Question: I have created a progress bar using css, javascript and html (left image).
But I want to add white colour divider in that progress bar like (right image). I have tried many ways but couldn't archive it. Can anyone help me to fix it.
<URL>

'''
var el = document.getElementById('graph'); // get canvas
var options = {
percent: el.getAttribute('data-percent') || 45,
size: el.getAttribute('data-size') || 220,
lineWidth: el.getAttribute('data-line') || 25,
rotate: el.getAttribute('data-rotate') || 200
}
var canvas = document.createElement('canvas');
var span = document.createElement('span');
span.textContent = el.getAttribute('data-text') + ' $';
if (typeof(G_vmlCanvasManager) !== 'undefined') {
G_vmlCanvasManager.initElement(canvas);
}
var ctx = canvas.getContext('2d');
canvas.width = canvas.height = options.size;
el.appendChild(span);
el.appendChild(canvas);
ctx.translate(options.size / 2, options.size / 2); // change center
ctx.rotate((-1 / 2 + options.rotate / 180) * Math.PI); // rotate -90 deg
//imd = ctx.getImageData(0, 0, 240, 240);
var radius = (options.size - options.lineWidth) / 2;
var drawCircle = function(color, lineWidth, percent) {
percent = Math.min(Math.max(0, percent || 1), 1);
ctx.beginPath();
ctx.arc(0, 0, radius, 0, Math.PI * 2 * percent, false);
ctx.strokeStyle = color;
ctx.lineCap = 'square'; // butt, round or square
ctx.lineWidth = lineWidth
ctx.stroke();
};
drawCircle('#bbbec3', options.lineWidth, 100 / 100);
drawCircle('#c21b17', options.lineWidth, options.percent / 100);
'''
'''
.chart {
position: relative;
width: 220px;
text-align: center;
}
canvas {
display: block;
position:absolute;
top:0;
left:0;
}
span {
color:#555;
display:block;
line-height:220px;
text-align:center;
width:220px;
font-family:sans-serif;
font-size:30px;
font-weight:100;
margin-left:5px;
}
.centerbox{
display: inline-block;
bottom: 0;
width: 45px;
position: absolute;
z-index: 1;
margin-left: -50px;
border-bottom: 35px solid #fff;
border-left: 30px solid transparent;
border-right: 30px solid transparent;
}
'''
'''
<div class="chart" id="graph" data-text="123123" data-percent="55"><label class="centerbox"><i class="fa fa-usd" aria-hidden="true" style="padding-top: 10px;position: absolute;"></i></label></div>
'''
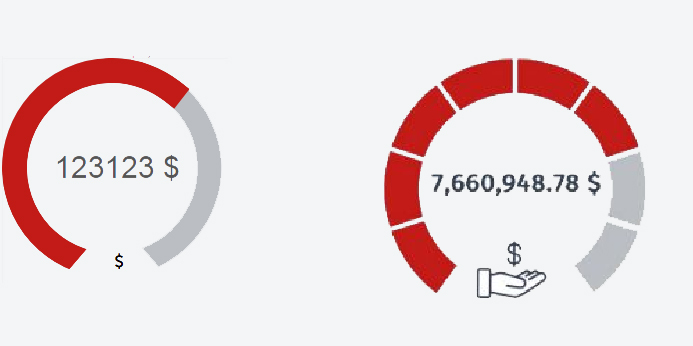
Answer: Yes, using the 'globalCompositeOperation' we can draw these lines over the canvas and use them as a mask to clip the chart. The lines might need some adjustment to fit your needs, but the following should give you a jump start:
'''
var drawMask = function(numberOfLines,clipLineWidth) {
ctx.save();
ctx.beginPath();
// Revert the rotation already set:
ctx.rotate( -1 * options.rotate * Math.PI / 180 );
// This is where the magic happens:
ctx.globalCompositeOperation = 'destination-out';
ctx.lineWidth = clipLineWidth;
for (var i = 0; i < numberOfLines; i++) {
ctx.rotate( Math.PI / (numberOfLines / 2) );
ctx.moveTo(0, 0);
ctx.lineTo(0, 120);
ctx.stroke();
}
ctx.restore();
}
drawMask(8, 4);
'''
To see how this plays along with your code see either <URL> or the following working sample:
'''
var el = document.getElementById('graph'); // get canvas
var options = {
percent: el.getAttribute('data-percent') || 45,
size: el.getAttribute('data-size') || 220,
lineWidth: el.getAttribute('data-line') || 25,
rotate: el.getAttribute('data-rotate') || 200
}
var canvas = document.createElement('canvas');
var span = document.createElement('span');
span.textContent = el.getAttribute('data-text') + ' $';
if (typeof(G_vmlCanvasManager) !== 'undefined') {
G_vmlCanvasManager.initElement(canvas);
}
var ctx = canvas.getContext('2d');
canvas.width = canvas.height = options.size;
el.appendChild(span);
el.appendChild(canvas);
ctx.translate(options.size / 2, options.size / 2); // change center
ctx.rotate((-1 / 2 + options.rotate / 180) * Math.PI); // rotate -90 deg
//imd = ctx.getImageData(0, 0, 240, 240);
var radius = (options.size - options.lineWidth) / 2;
var drawCircle = function(color, lineWidth, percent) {
percent = Math.min(Math.max(0, percent || 1), 1);
ctx.beginPath();
ctx.arc(0, 0, radius, 0, Math.PI * 2 * percent, false);
ctx.strokeStyle = color;
ctx.lineCap = 'square'; // butt, round or square
ctx.lineWidth = lineWidth
ctx.stroke();
};
drawCircle('#bbbec3', options.lineWidth, 100 / 100);
drawCircle('#c21b17', options.lineWidth, options.percent / 100);
// Let's draw a mask over the chart:
var drawMask = function(numberOfLines,clipLineWidth) {
ctx.save();
ctx.beginPath();
// Revert the rotation already set:
ctx.rotate( -1 * options.rotate * Math.PI / 180 );
// This is where the magic happens:
ctx.globalCompositeOperation = 'destination-out';
ctx.lineWidth = clipLineWidth;
for (var i = 0; i < numberOfLines; i++) {
ctx.rotate( Math.PI / (numberOfLines / 2) );
ctx.moveTo(0, 0);
ctx.lineTo(0, 120);
ctx.stroke();
}
ctx.restore();
}
drawMask(8, 4);
'''
'''
.chart {
position: relative;
width: 220px;
text-align: center;
}
canvas {
display: block;
position:absolute;
top:0;
left:0;
}
span {
color:#555;
display:block;
line-height:220px;
text-align:center;
width:220px;
font-family:sans-serif;
font-size:30px;
font-weight:100;
margin-left:5px;
}
.centerbox{
display: inline-block;
bottom: 0;
width: 45px;
position: absolute;
z-index: 1;
margin-left: -50px;
border-bottom: 35px solid #fff;
border-left: 30px solid transparent;
border-right: 30px solid transparent;
}
'''
'''
<div class="chart" id="graph" data-text="123123" data-percent="55"><label class="centerbox"><i class="fa fa-usd" aria-hidden="true" style="padding-top: 10px;position: absolute;"></i></label></div>
'''